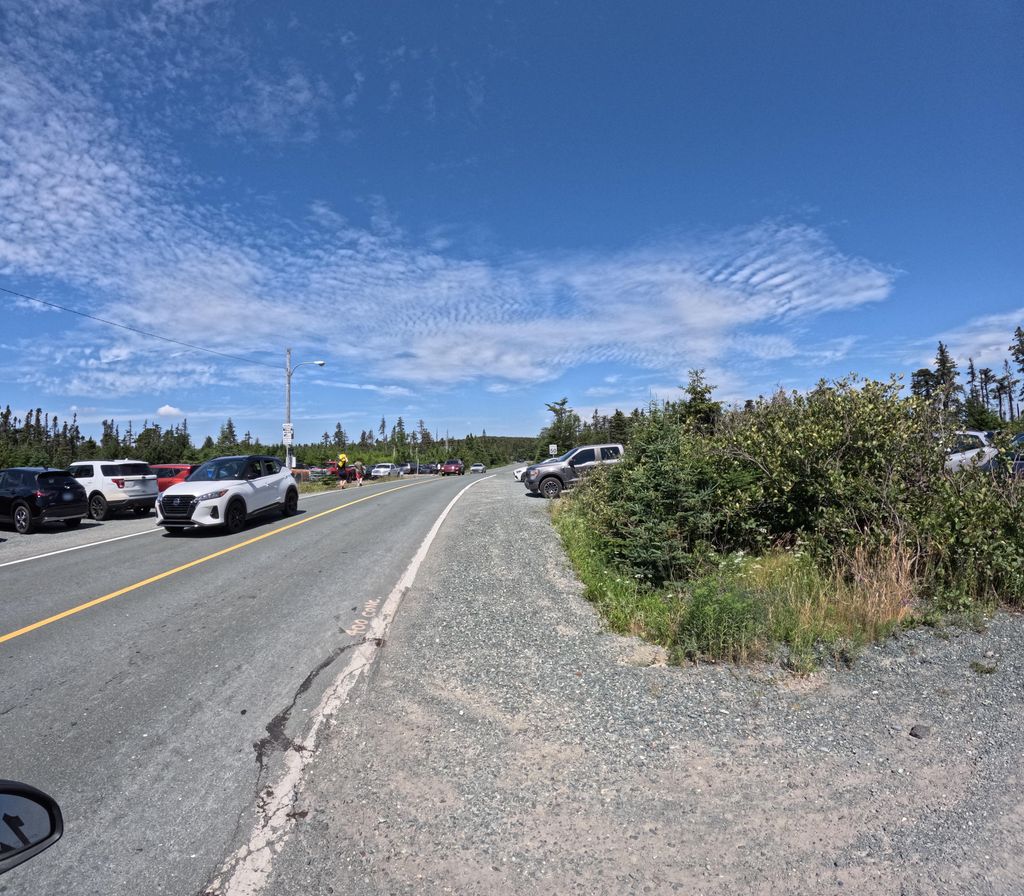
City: st_johns